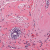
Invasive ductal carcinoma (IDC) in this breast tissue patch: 1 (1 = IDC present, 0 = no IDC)